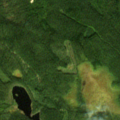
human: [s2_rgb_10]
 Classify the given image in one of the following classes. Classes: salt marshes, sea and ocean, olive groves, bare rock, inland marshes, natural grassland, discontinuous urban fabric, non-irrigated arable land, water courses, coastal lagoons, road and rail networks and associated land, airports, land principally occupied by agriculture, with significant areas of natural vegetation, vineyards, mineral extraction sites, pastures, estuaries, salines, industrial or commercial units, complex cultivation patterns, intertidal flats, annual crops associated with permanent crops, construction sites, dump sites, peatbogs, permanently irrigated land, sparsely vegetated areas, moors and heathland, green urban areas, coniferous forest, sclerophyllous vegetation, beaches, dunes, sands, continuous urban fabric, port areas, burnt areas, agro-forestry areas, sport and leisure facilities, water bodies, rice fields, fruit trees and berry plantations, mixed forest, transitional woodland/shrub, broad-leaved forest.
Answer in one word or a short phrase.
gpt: coniferous forest, mixed forest